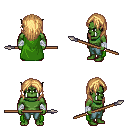
a pixel art fantasy rpg character, male body template, orc, green skin, green cape, teal pants, light blonde long hairstyle, white cloth bandages, spear, four views (front, back, left, right), 2x2 character sprite sheet, small pixel art, hard edges, no anti-aliasing